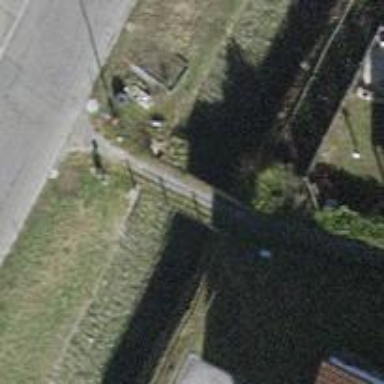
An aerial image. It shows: Footway on bridge.